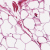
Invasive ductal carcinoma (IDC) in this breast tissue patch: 0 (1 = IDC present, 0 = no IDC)